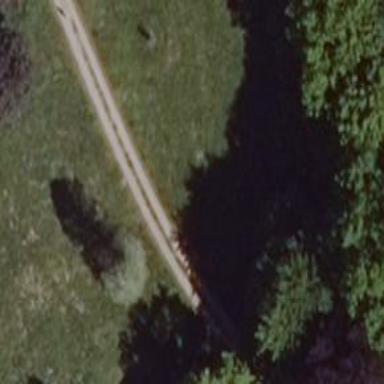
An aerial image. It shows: Track with grade 3 surface.